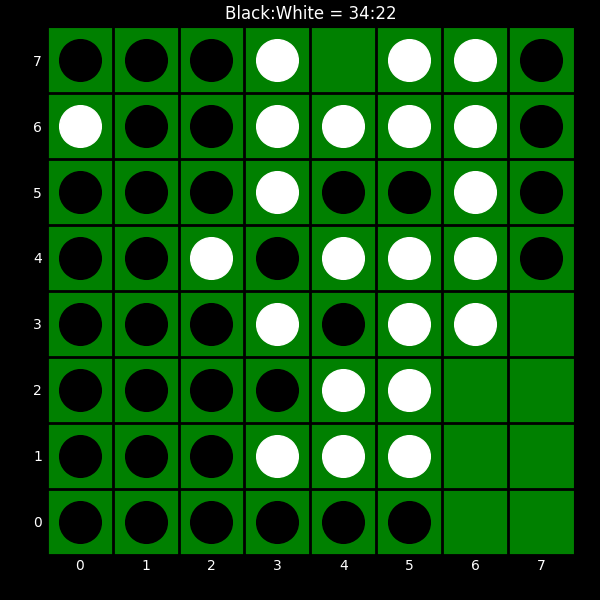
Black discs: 34
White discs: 22